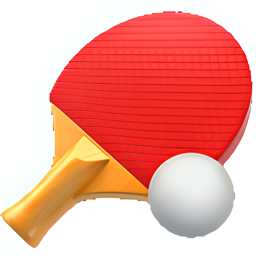
Name: table tennis paddle and ball
Emoji: 🏓
Group: Activities
Sub-group: sport